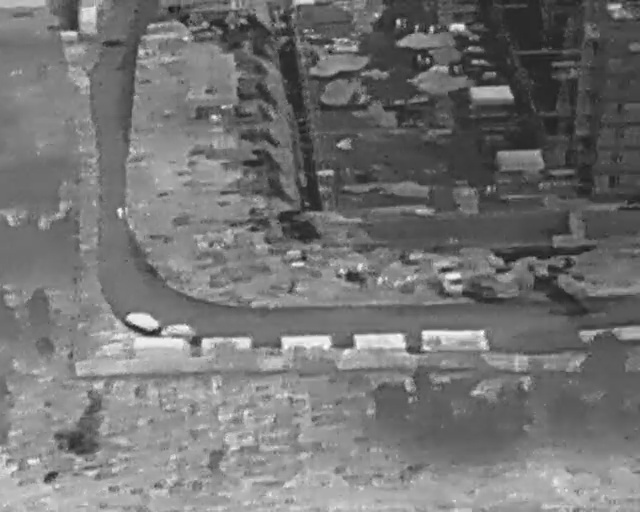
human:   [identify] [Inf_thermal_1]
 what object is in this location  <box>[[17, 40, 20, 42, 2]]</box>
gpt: <ref>1 small person at the left</ref>